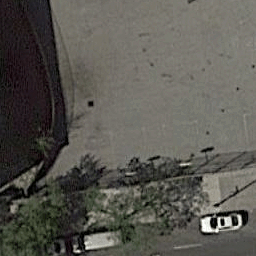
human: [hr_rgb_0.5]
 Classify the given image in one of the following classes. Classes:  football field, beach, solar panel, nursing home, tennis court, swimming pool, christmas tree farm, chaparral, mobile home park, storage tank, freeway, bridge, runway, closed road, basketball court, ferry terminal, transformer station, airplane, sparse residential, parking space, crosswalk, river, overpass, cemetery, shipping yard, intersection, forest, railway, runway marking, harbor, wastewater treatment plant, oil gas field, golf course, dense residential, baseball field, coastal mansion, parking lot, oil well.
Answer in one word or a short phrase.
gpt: basketball court